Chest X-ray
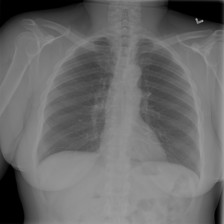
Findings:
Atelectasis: negative
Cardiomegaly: negative
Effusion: negative
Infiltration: positive
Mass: negative
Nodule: negative
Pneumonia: negative
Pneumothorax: negative
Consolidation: negative
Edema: negative
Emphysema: negative
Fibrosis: negative
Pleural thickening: negative
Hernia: negative